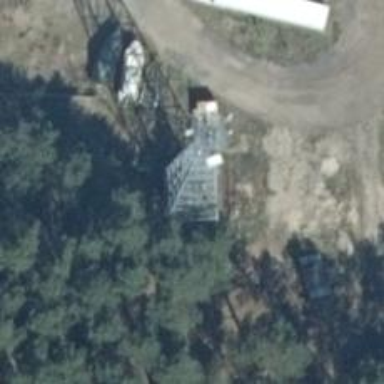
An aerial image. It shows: Communication tower.